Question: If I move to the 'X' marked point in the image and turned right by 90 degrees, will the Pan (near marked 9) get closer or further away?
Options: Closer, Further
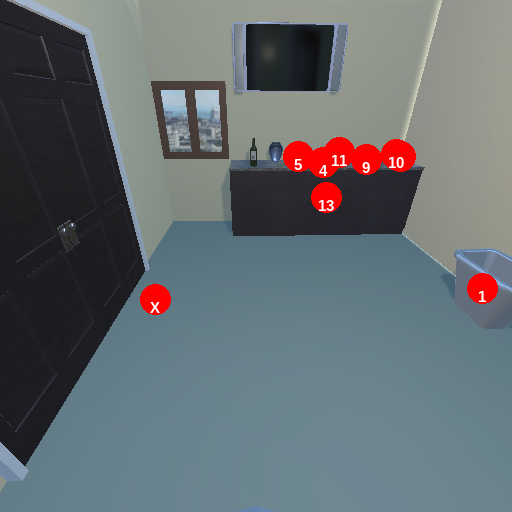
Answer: Closer